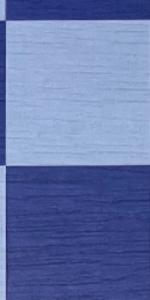
Label: Empty